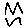
Label: zigzag